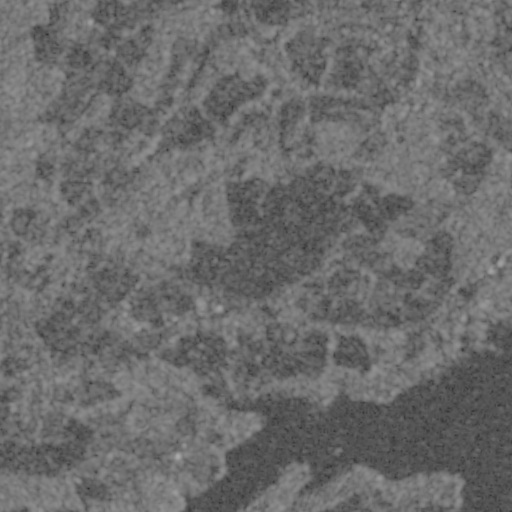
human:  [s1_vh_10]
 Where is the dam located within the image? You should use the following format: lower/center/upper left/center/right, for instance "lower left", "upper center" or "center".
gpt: The dam is located in the center right of the image.
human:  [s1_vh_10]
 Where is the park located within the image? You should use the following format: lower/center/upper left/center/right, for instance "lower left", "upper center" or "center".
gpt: There is no park in the image.

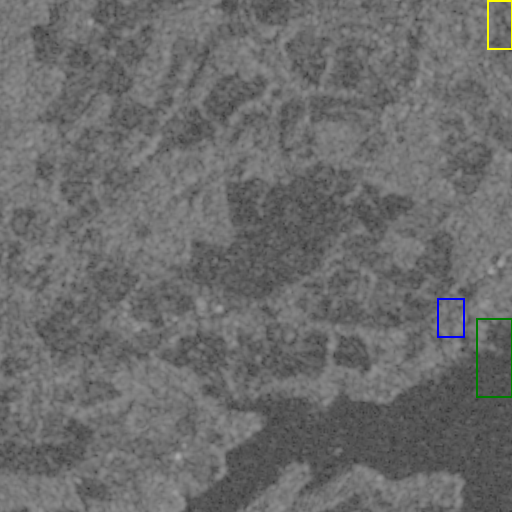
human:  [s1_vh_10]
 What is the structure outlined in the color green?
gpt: The structure outlined in green is a dam.
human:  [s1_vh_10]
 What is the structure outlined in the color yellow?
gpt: The structure outlined in yellow is a park.
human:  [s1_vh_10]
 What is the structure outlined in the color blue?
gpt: The structure outlined in blue is a parking lot.
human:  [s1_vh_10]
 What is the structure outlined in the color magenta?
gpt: There is no magenta outline.